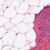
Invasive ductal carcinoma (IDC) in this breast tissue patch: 0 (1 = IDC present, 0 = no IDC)